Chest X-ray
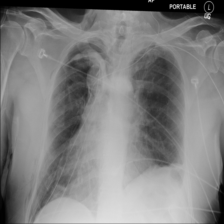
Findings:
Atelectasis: negative
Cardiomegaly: negative
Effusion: negative
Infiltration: negative
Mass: positive
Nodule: negative
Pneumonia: negative
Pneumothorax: positive
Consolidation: negative
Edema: negative
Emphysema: positive
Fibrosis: negative
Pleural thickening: negative
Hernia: negative